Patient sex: M
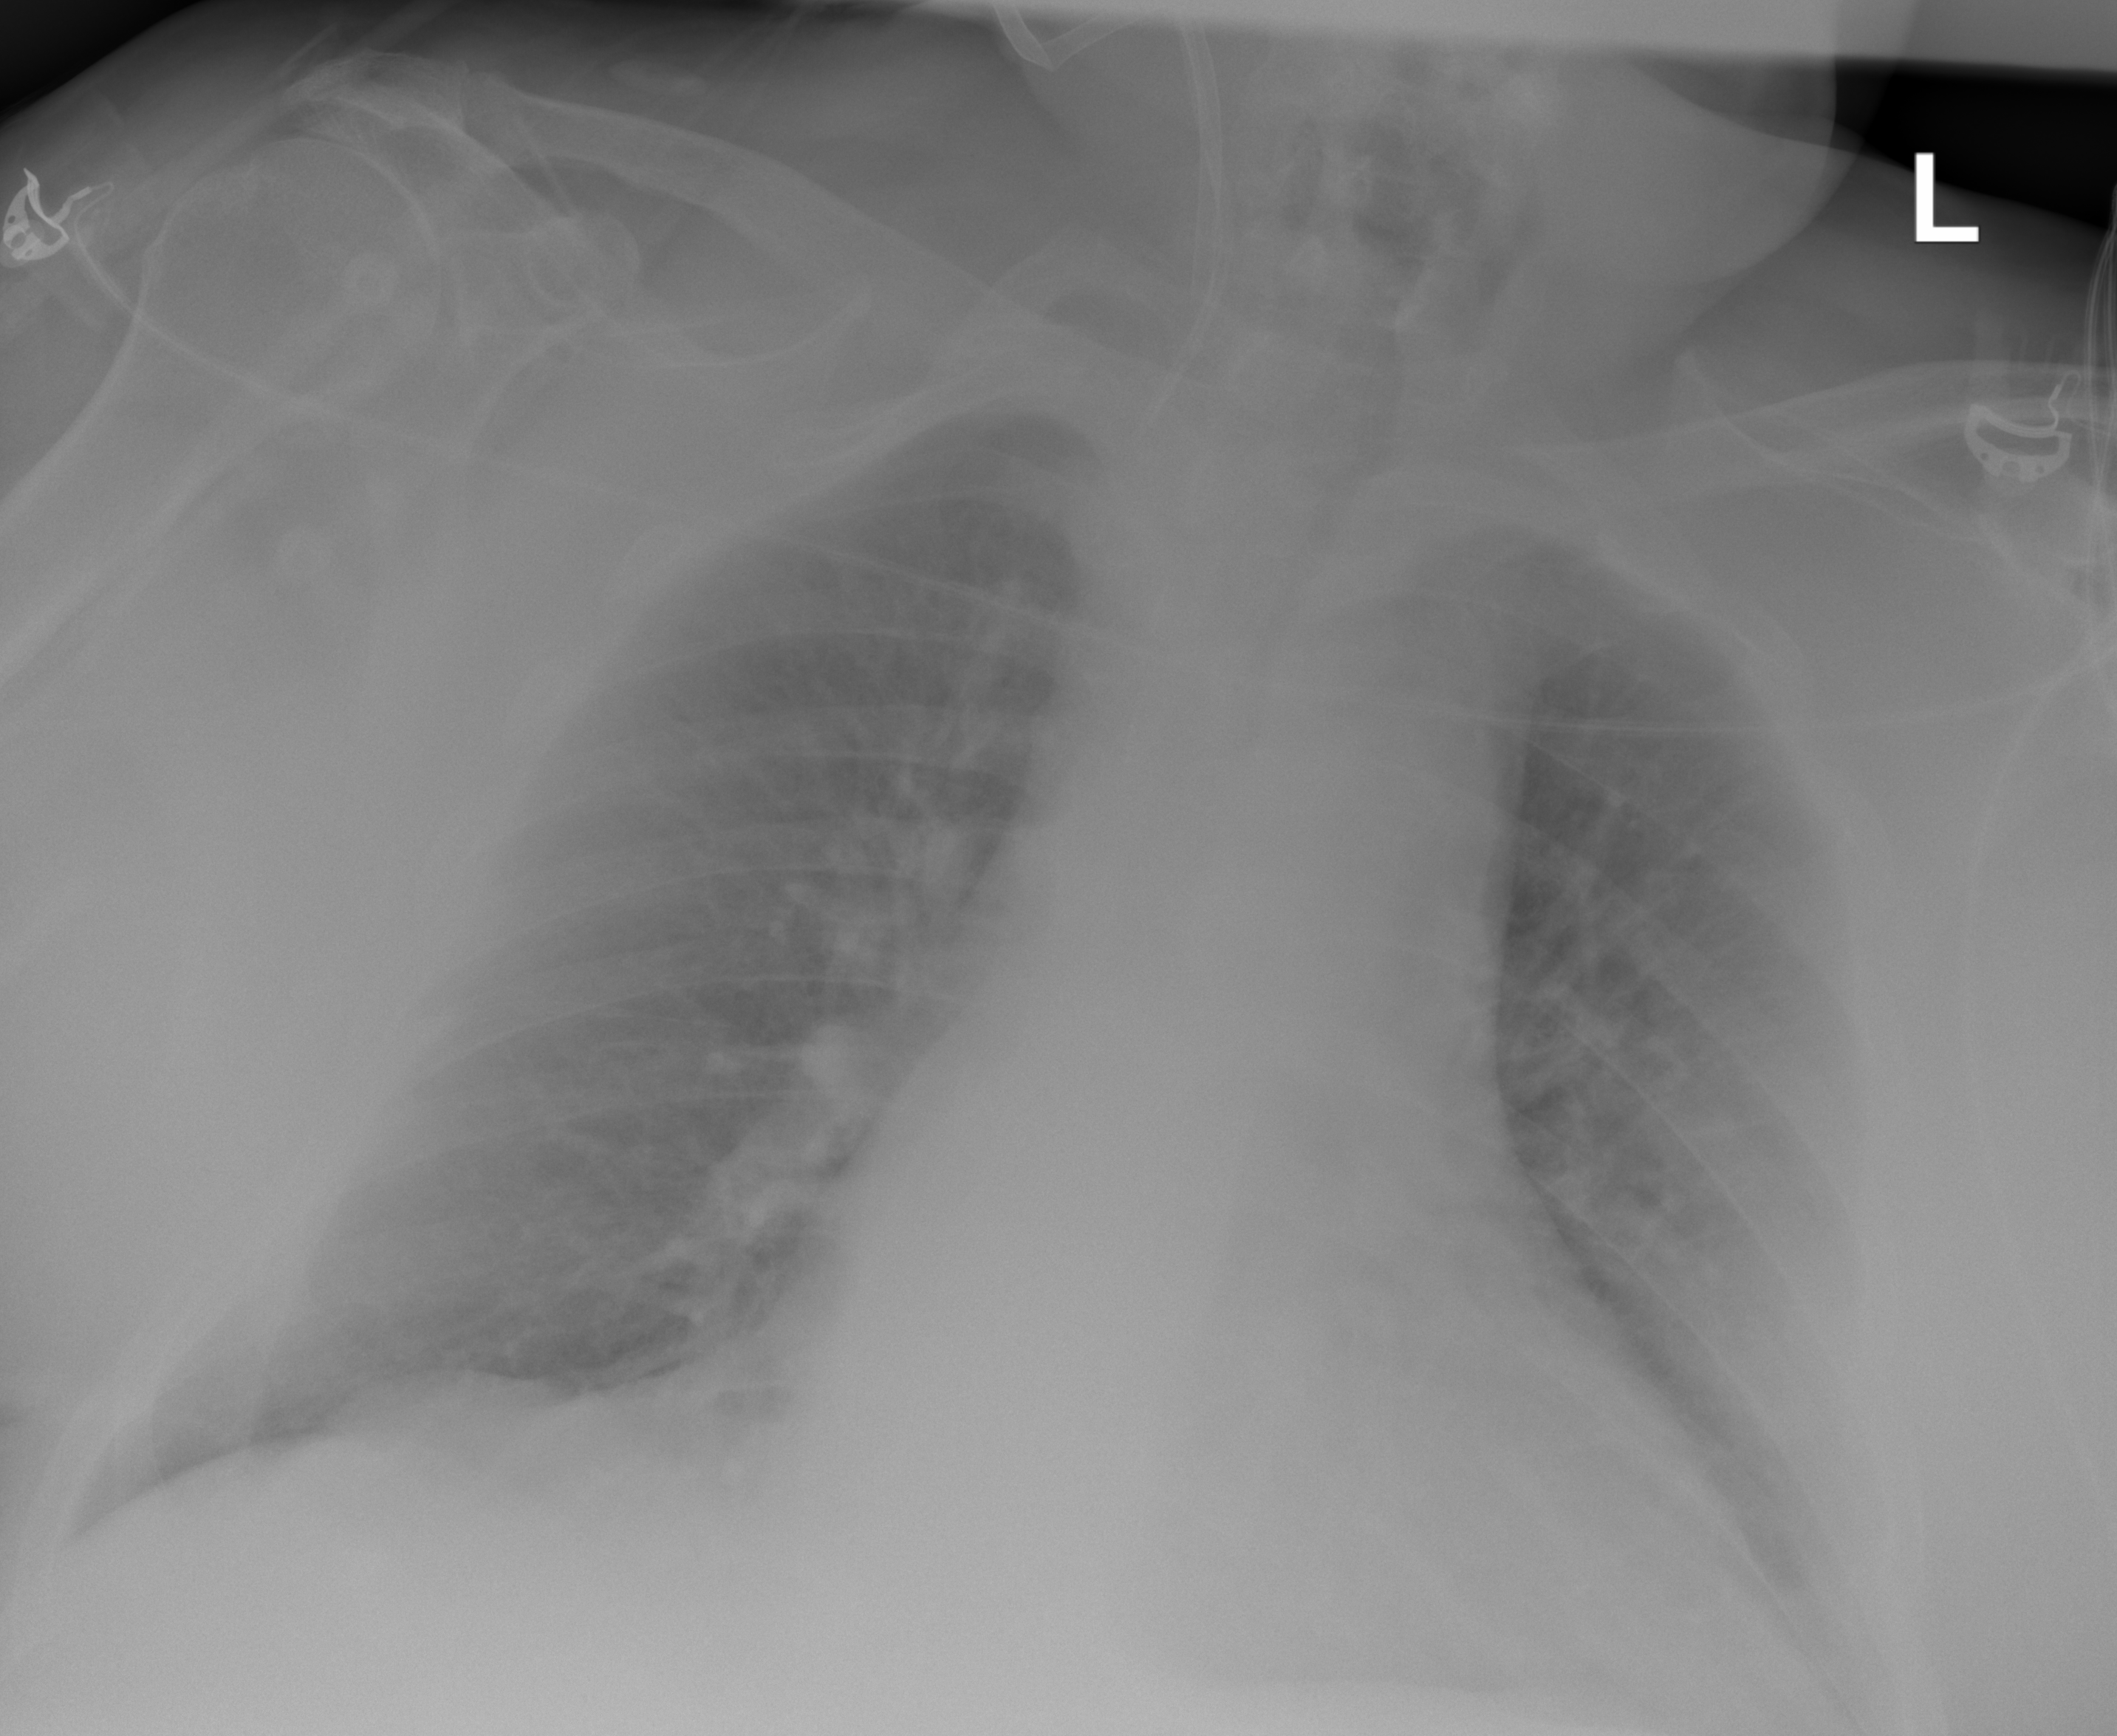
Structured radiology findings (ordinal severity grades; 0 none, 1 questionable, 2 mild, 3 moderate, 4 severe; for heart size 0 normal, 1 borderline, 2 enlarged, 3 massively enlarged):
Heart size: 2
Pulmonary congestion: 2
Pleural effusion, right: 0
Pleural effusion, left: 2
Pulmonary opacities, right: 0
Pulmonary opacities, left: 0
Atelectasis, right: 2
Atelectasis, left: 2